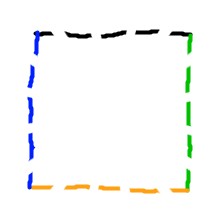
Shape: square